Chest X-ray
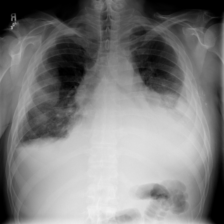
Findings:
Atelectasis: positive
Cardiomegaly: negative
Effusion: positive
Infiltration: negative
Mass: positive
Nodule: negative
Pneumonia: negative
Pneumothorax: negative
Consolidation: positive
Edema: negative
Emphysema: negative
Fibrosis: negative
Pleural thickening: negative
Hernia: negative